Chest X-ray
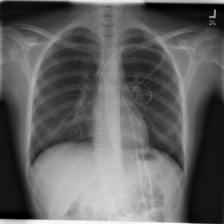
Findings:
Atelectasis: negative
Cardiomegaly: negative
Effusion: negative
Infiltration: negative
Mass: negative
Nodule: negative
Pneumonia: negative
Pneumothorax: negative
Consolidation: negative
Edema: negative
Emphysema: negative
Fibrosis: negative
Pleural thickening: negative
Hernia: negative